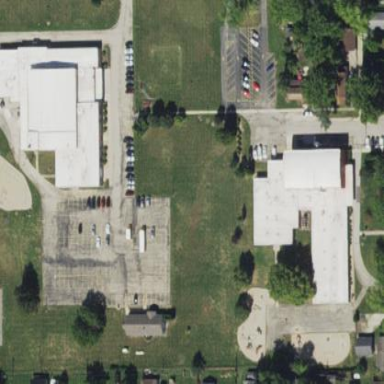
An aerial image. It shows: School.